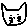
Label: cat